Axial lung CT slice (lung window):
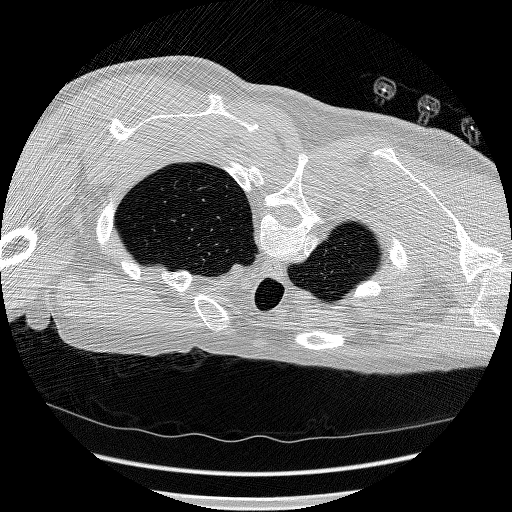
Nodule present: no